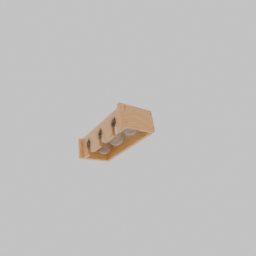
Label: decoration